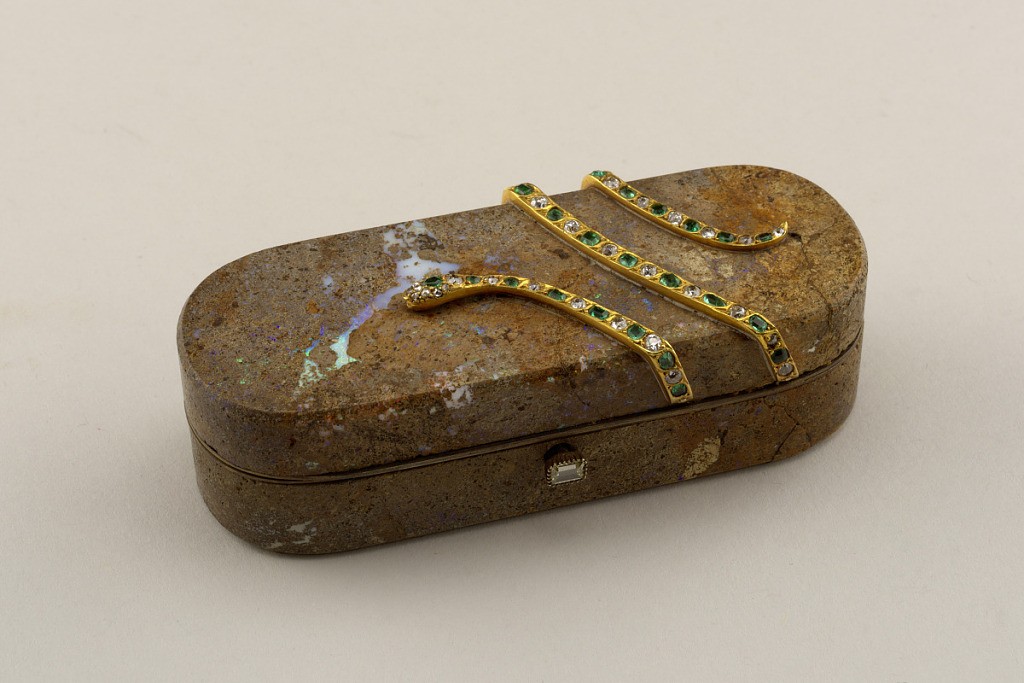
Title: Box
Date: ca. 1900
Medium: Opal matrix, diamonds, emeralds, gold, gilding, silver
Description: Box, oblong with rounded ends; cut from opal matrix with applied gold serpent set with emeralds and diamonds.